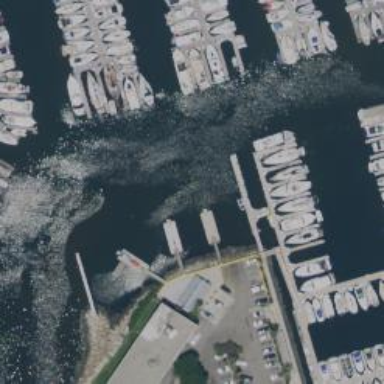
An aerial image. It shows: Man-made pier.